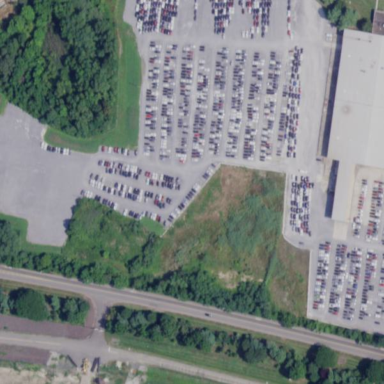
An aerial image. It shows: Car shop within retail area.